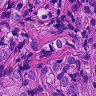
Metastatic tissue present: yes